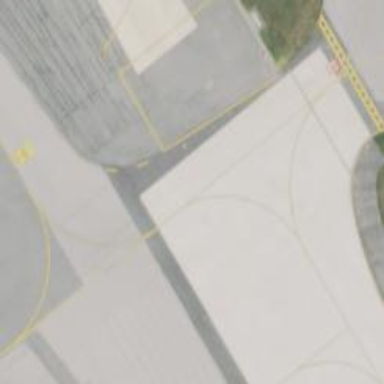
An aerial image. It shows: View of taxiway at the airport.